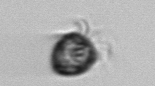
Label: Ciliophora